Field crop: maize
Growth stage: 1
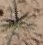
Species: salsola